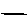
Label: line